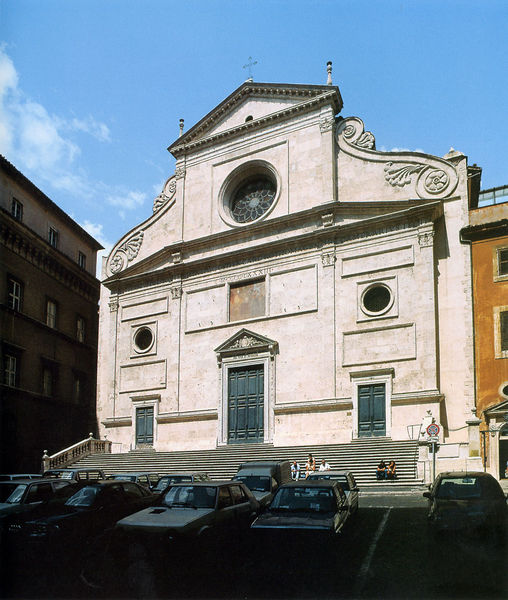
Titel: Sant'Agostino (Fassade)
Künstler: Jacopo Di Pietrasanta
Standort: Roma
Institution: Chiesa di Sant'Agostino
Schlagwörter: blau, gemälde, himmel, schatten, wolken, dreieck, grün, menschen, sitzen, blume, blumen, braun, fenster, frankreich, hell, licht, marmor, tür, weiss, dach, gebäude, haus, rose, rot, malerei, ornament, wand, architektur, barock, rahmen, sockel, stein, steine, bild, bildnis, häuser, kirche, sonne, klassizismus, renaissance, kreis, rund, schornstein, ranken, sommer, bogen, fassade, italien, perspektive, türen, venedig, farben, giebel, farbe, tag, türe, platz, pilaster, auto, treppe, treppen, einfach, jugendstil, inschrift, floral, ornamente, stuck, geländer, stufen, podest, tor, foto, fotografie, eingang, schild, treppenstufen, kreuz, münchen, rundfenster, dom, symmetrisch, schlicht, kreise, beten, sonnig, kapitelle, kathedrale, rom, photo, vorderseite, dreiecksgiebel, portal, tore, geometrisch, sims, schnörkel, gesims, pforte, portale, voluten, sandstein, dreischiffig, rosette, giebelfeld, florenz, kapelle, freitreppe, tempel, konsolen, volute, muschel, fresko, schnecke, schnecken, maria, fotographie, klassik, oldtimer, spirale, geometrie, autos, geraden, manschen, fesnter, basilika, verziehrung, aufriss, tempelfront, tympanon, haupteingang, michelangelo, santa, paare, parkplatz, oculi, oculus, okulus, palmetten, neoklassizismus, fensterrose, stimmt nicht, pforten, supraporte, alberti, il gesu, bullaugen, parken, kirchenfenster, tafeln, agostino, stiege, frührenaissance, anischt, fotot, einang, straßenschild, treooe, rinascimento, bronzetür, bronzetüren, nebeneingange, ornamenta, querschnittfassade, runfenster, sabina, san agostino, sta maria novella, novella, 19. jahrhundert, himmel#, symertrisch, goldenes dreieck, phi